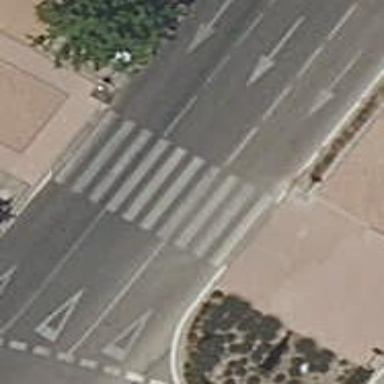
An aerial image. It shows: Zebra crossing on the road.